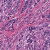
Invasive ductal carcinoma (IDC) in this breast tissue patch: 1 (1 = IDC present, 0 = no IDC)